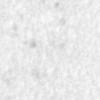
Label: no_change